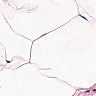
Metastatic tissue present: no